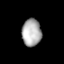
Tissue: lung
Cell type: Endothelial cells
Senescence score: 0.7591
Nuclear area (px): 521
Mean DAPI intensity: 172.274